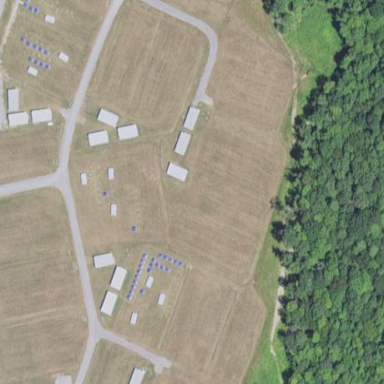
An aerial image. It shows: This neighbourhood has camping area.